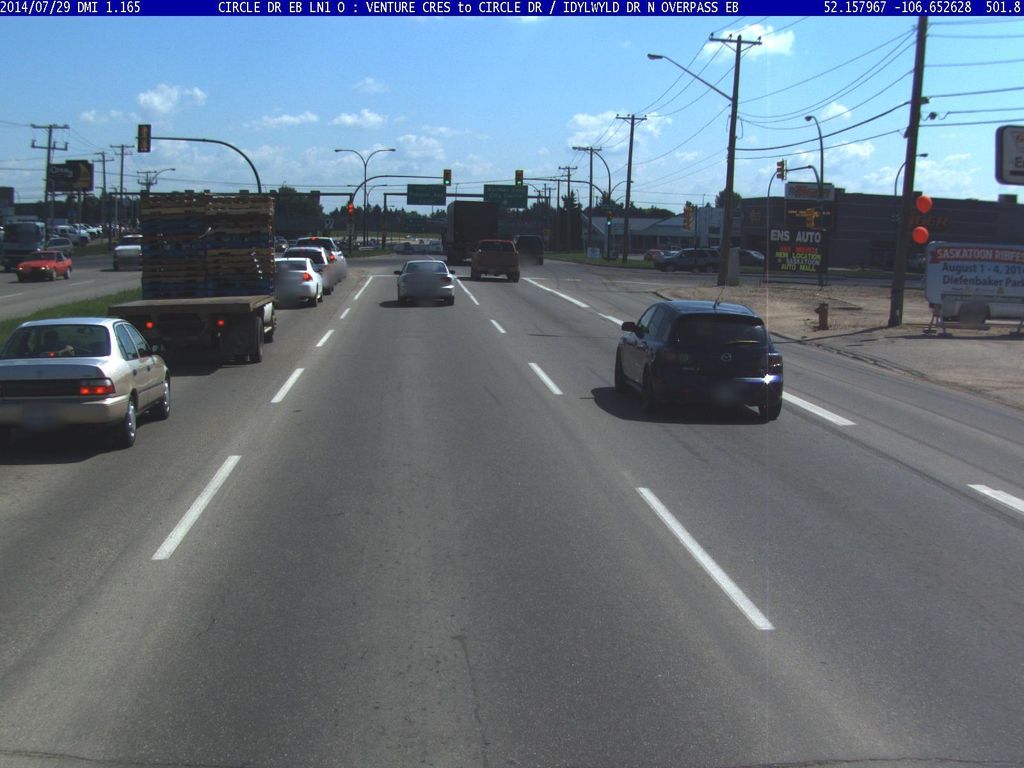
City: saskatoon